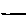
Label: line